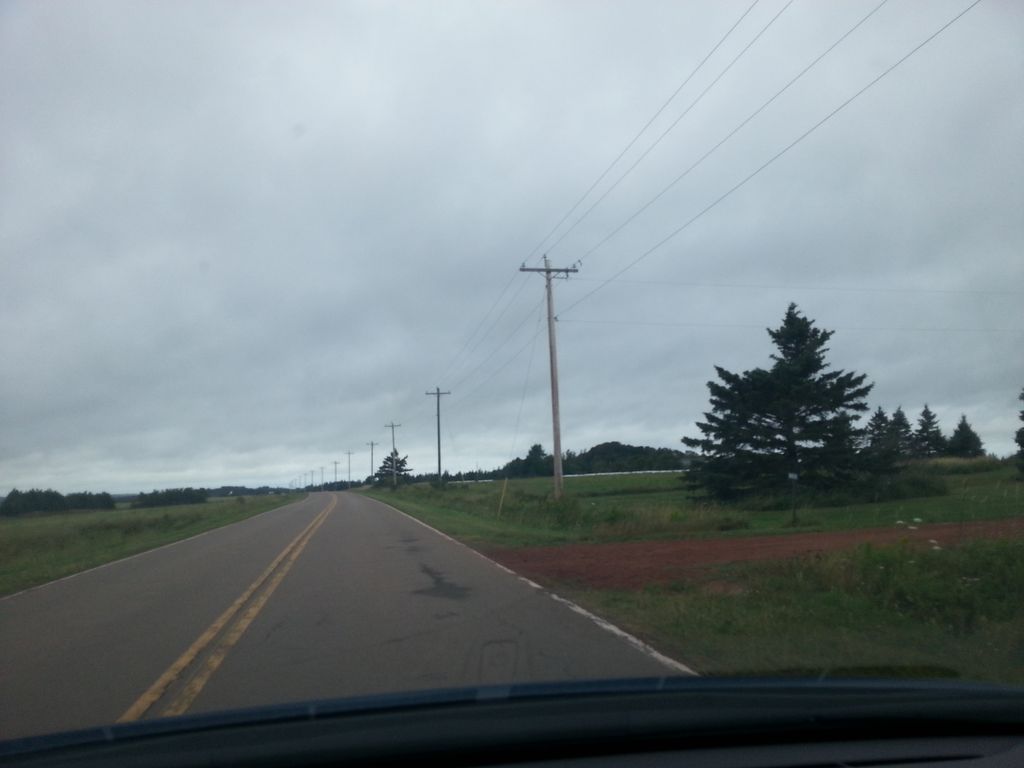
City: charlottetown